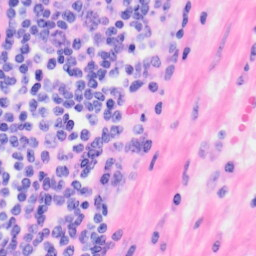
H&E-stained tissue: Kidney